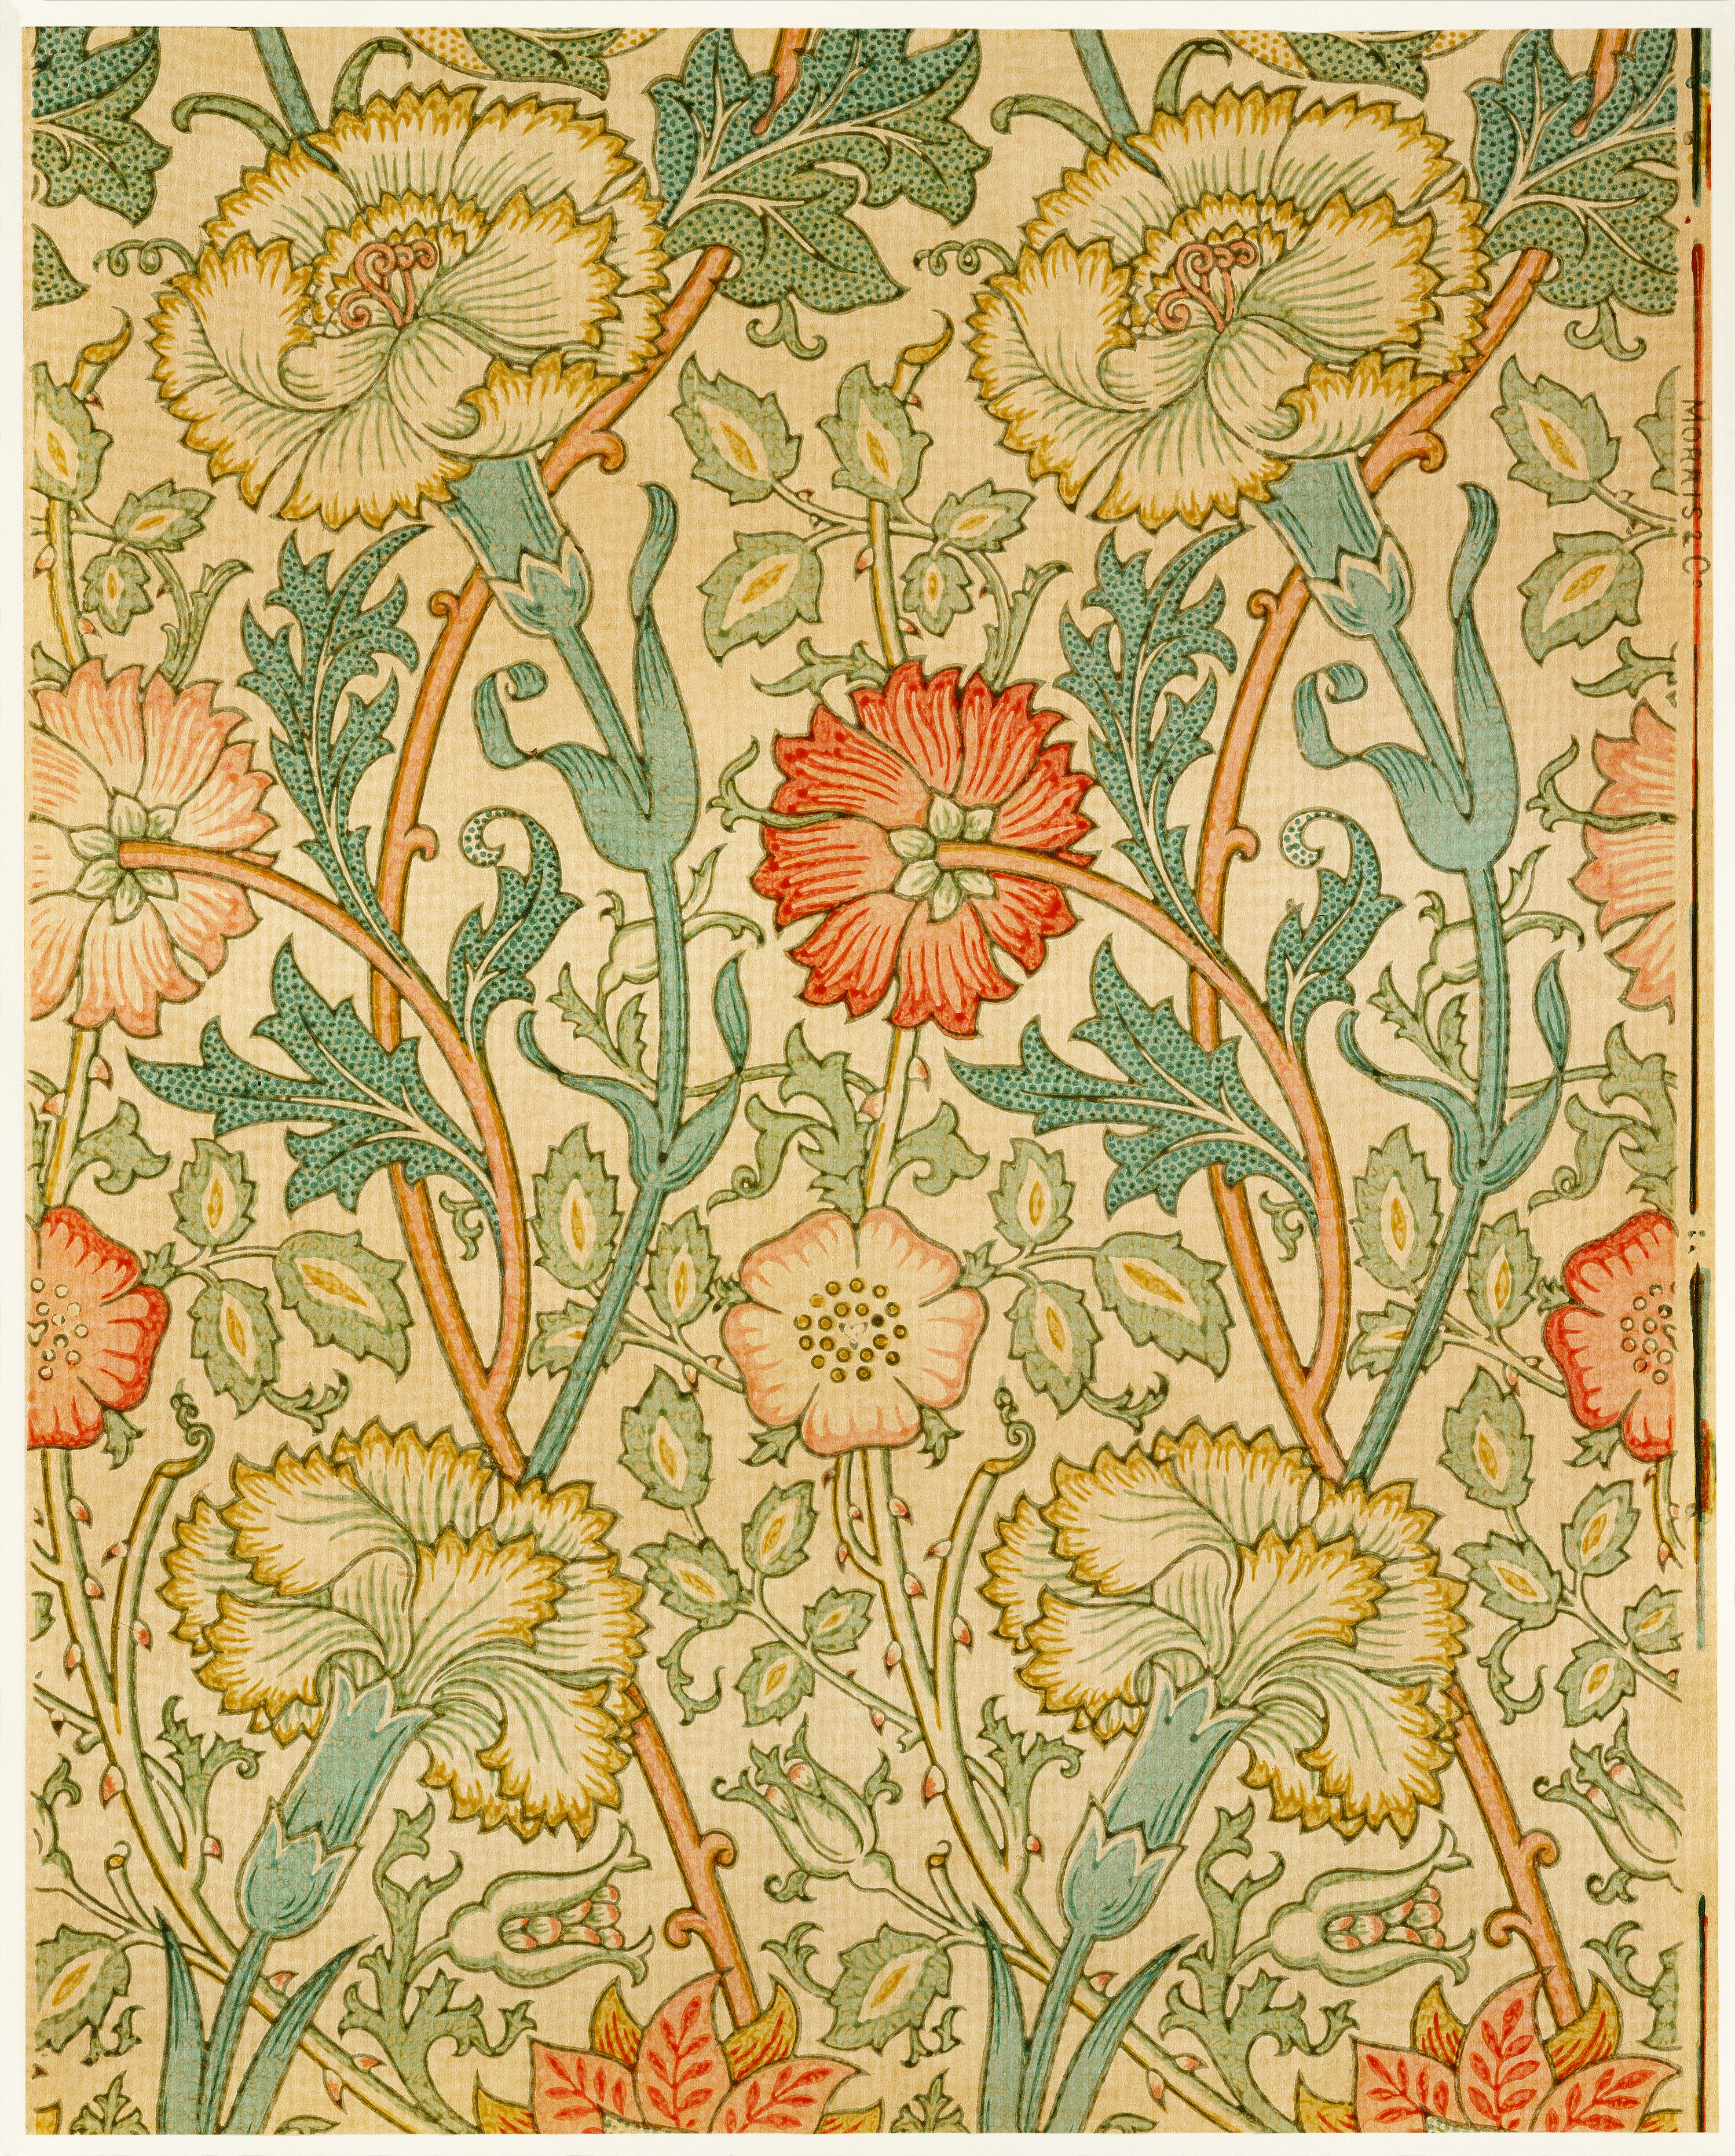
Design: Pink-and-Rose
Year: 1890